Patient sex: M
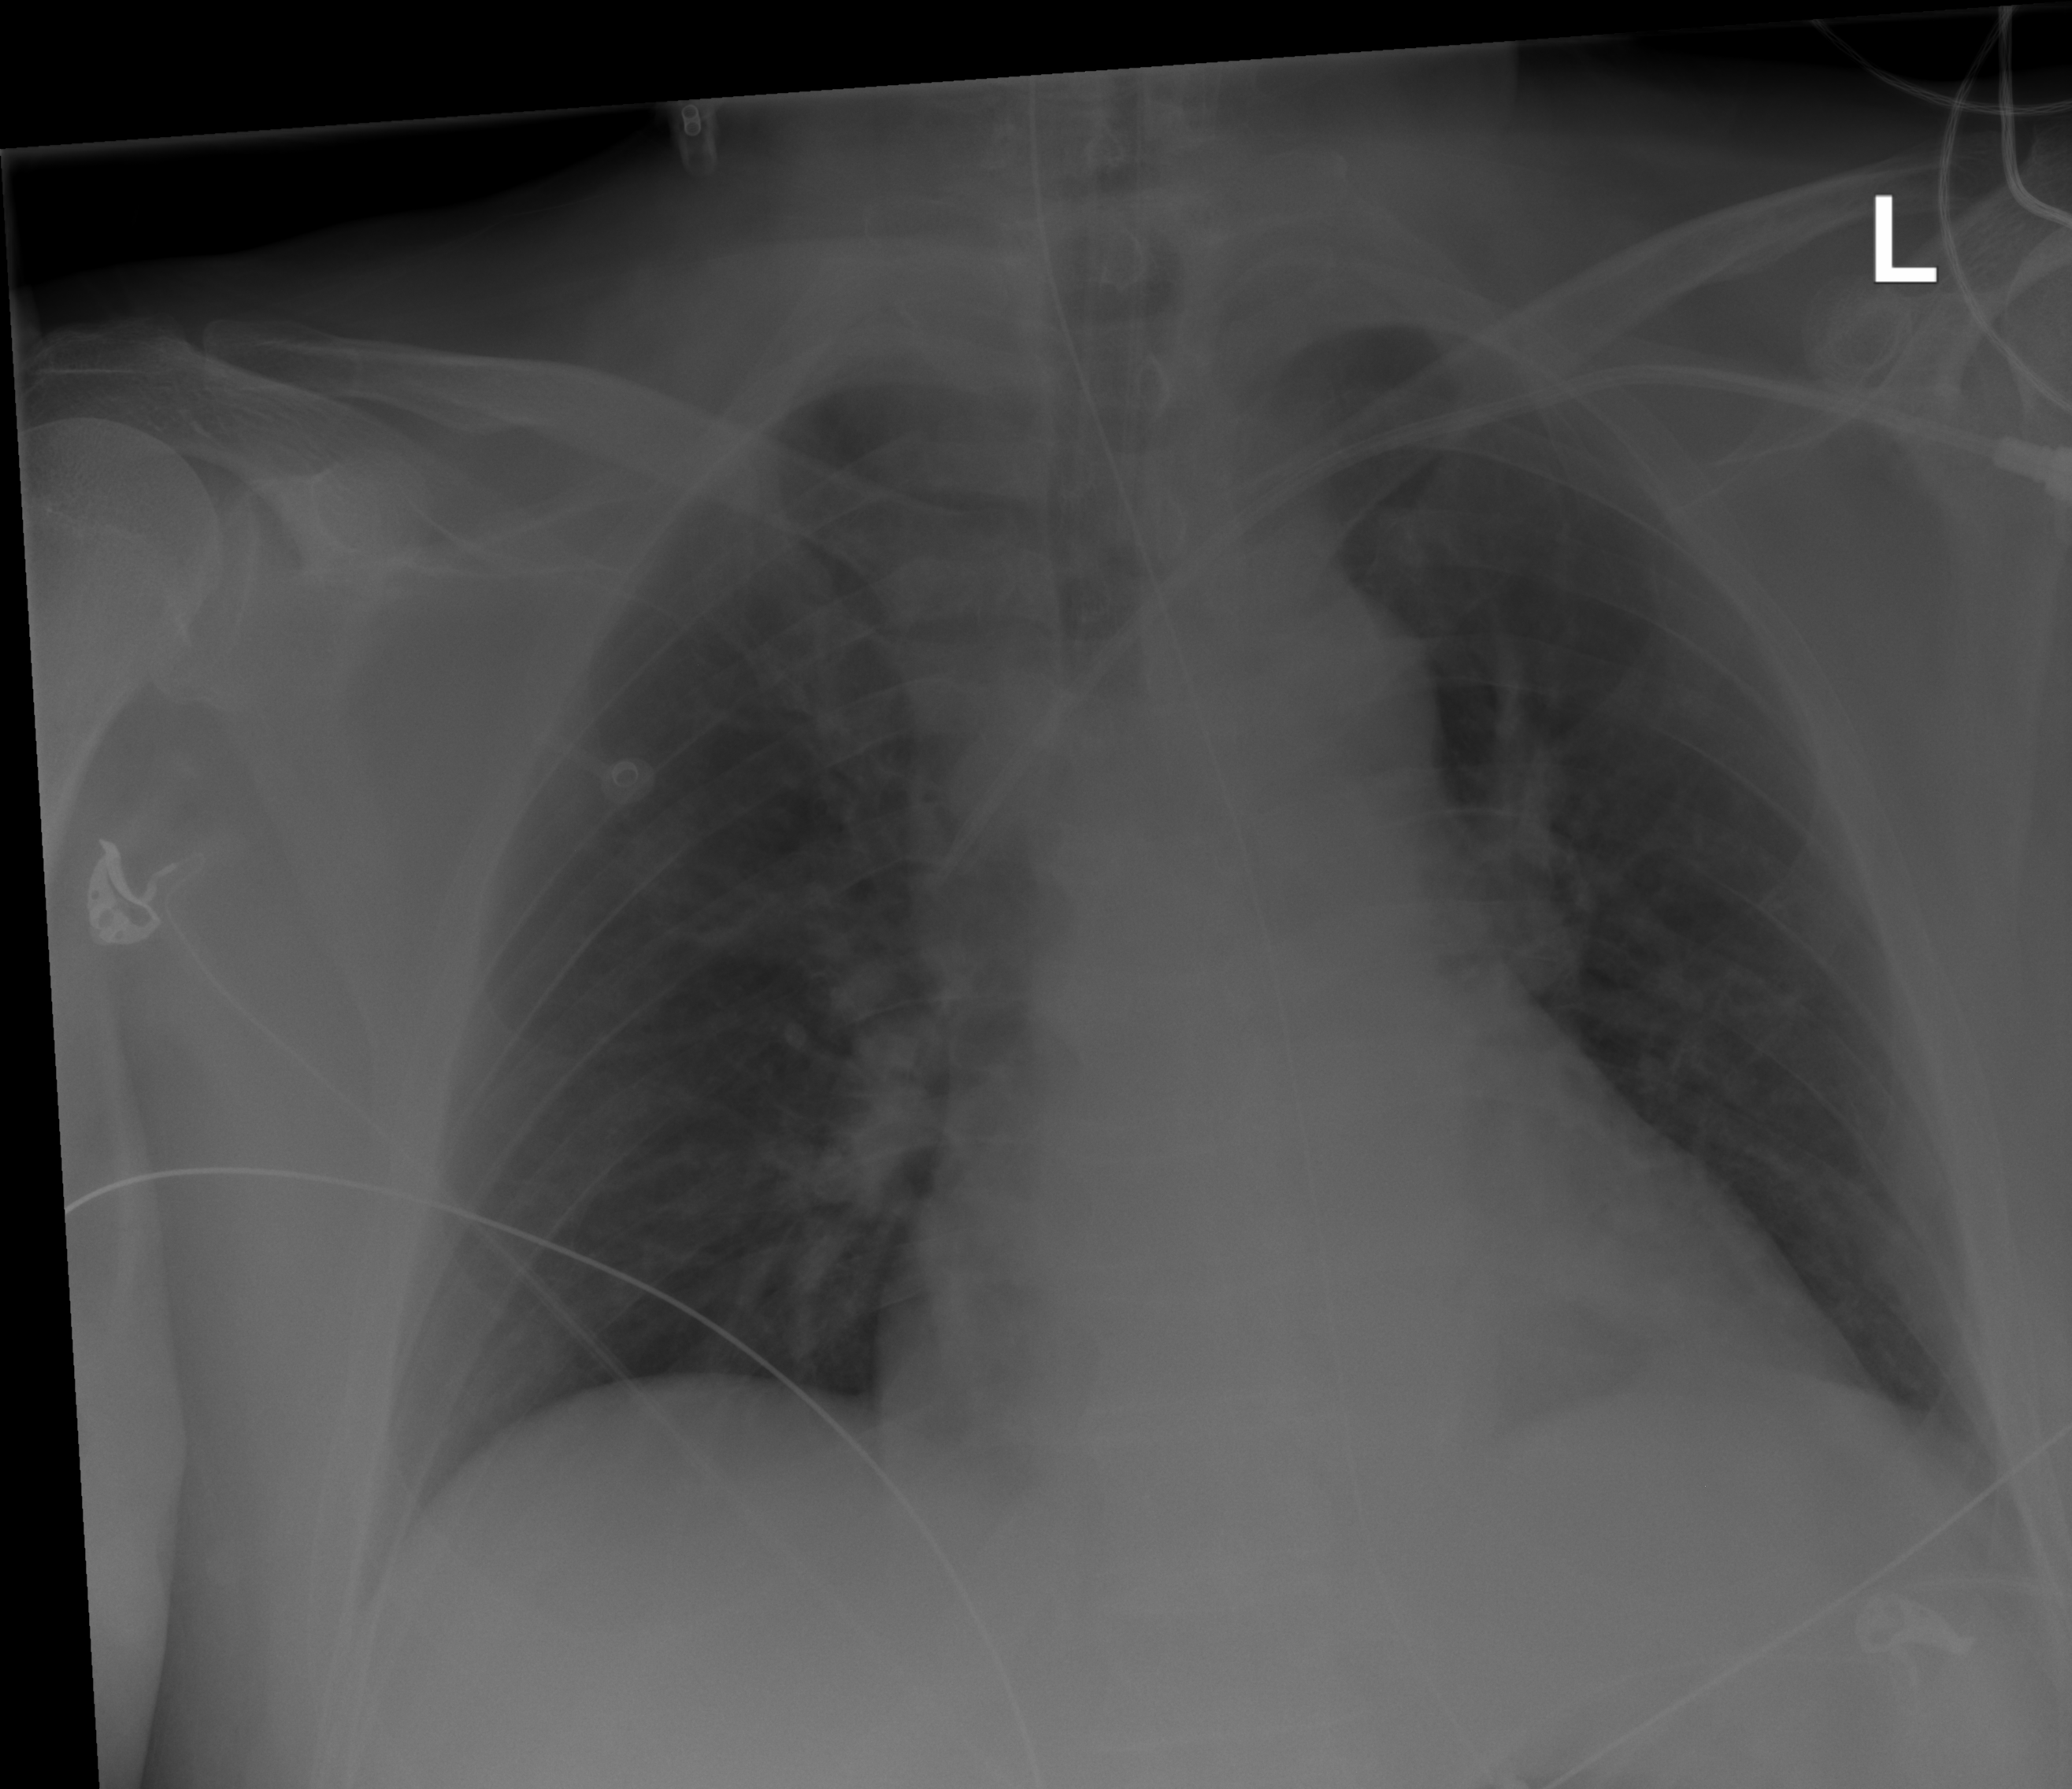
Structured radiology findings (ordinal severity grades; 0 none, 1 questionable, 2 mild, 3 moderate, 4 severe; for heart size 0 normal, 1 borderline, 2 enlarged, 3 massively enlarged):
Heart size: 2
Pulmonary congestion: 2
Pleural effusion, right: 0
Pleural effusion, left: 0
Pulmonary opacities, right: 0
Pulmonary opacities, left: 0
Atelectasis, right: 0
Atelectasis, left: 0